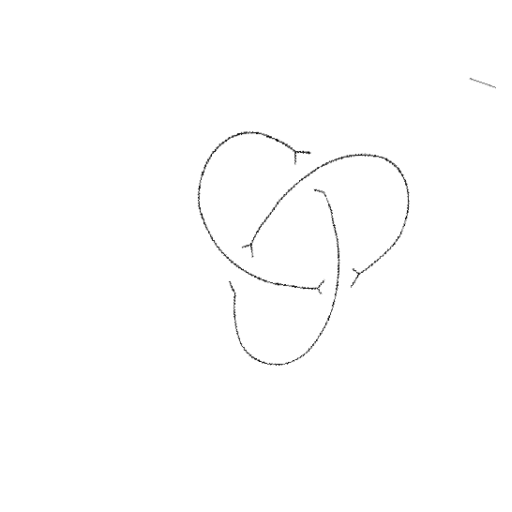
Crossing number: 3